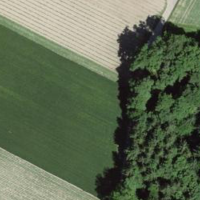
EUNIS habitat code: 52
Species observed at this site:
Lamium galeobdolon